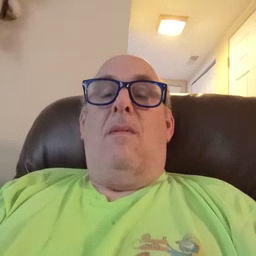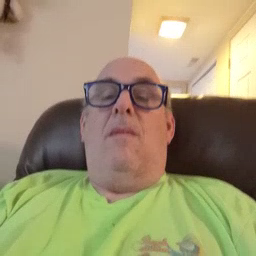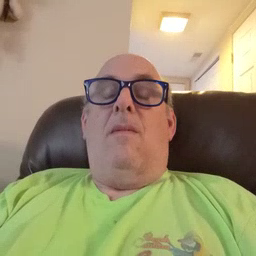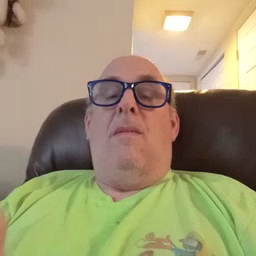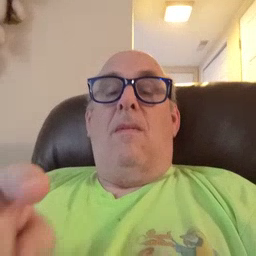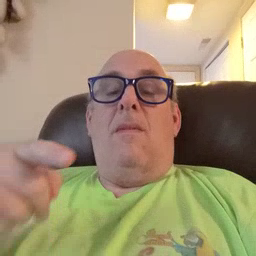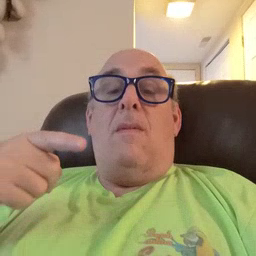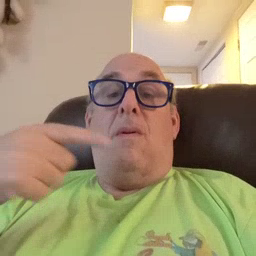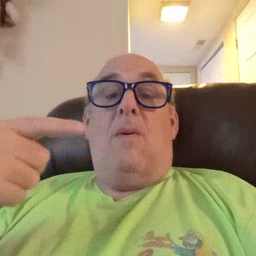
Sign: owie